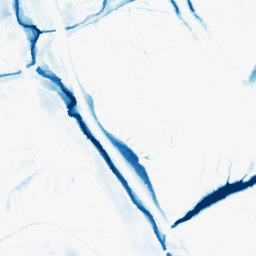
Category: morphological
Decomposition family: morphological_ellipse
Decomposition parameters: operation: closing
width: 20
height: 30
Upsampling method: quintic
Upsampling parameters: scale: 8
Upsampling scale: 8